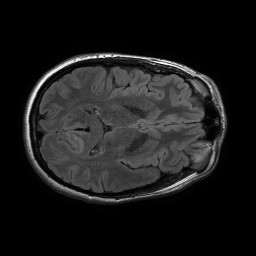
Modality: FLAIR
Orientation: axial
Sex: male
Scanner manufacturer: philips
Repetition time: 11 s
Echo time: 0.125 s